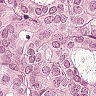
Metastatic tissue present: yes